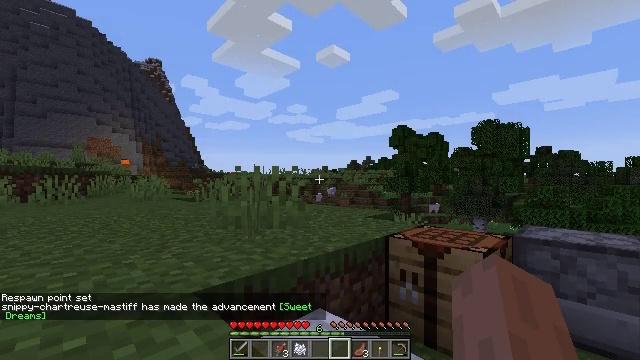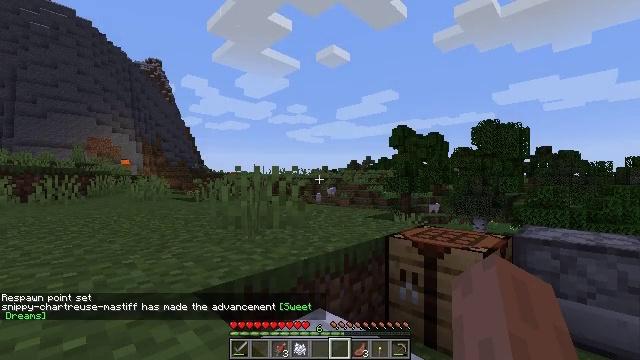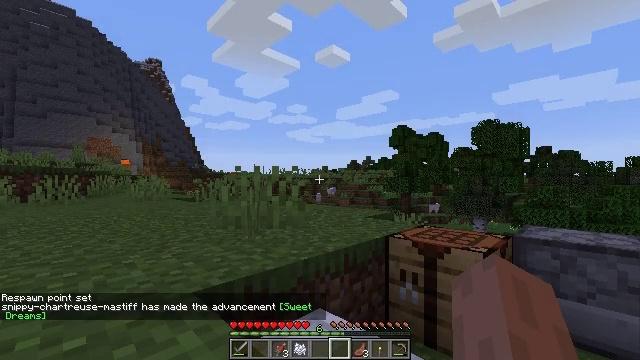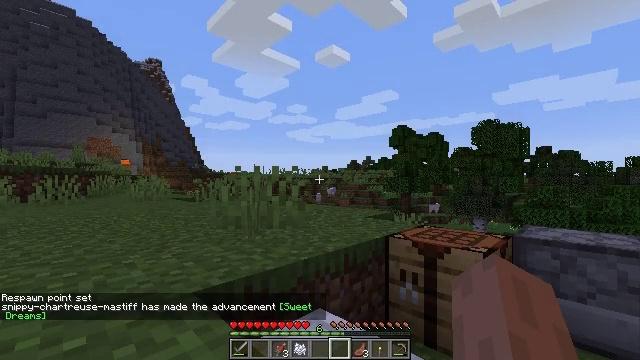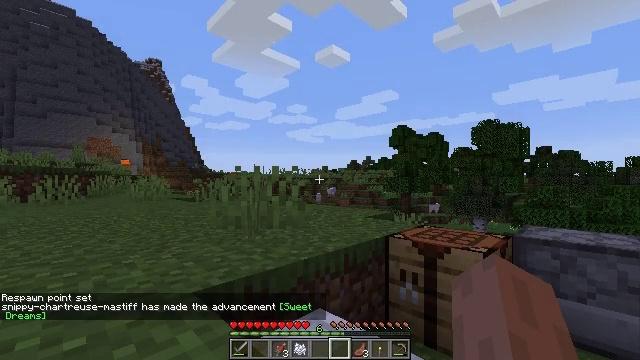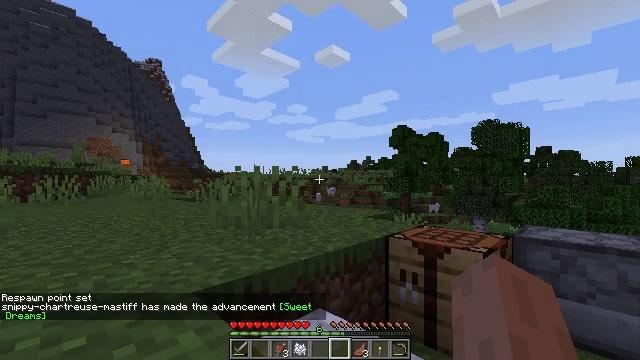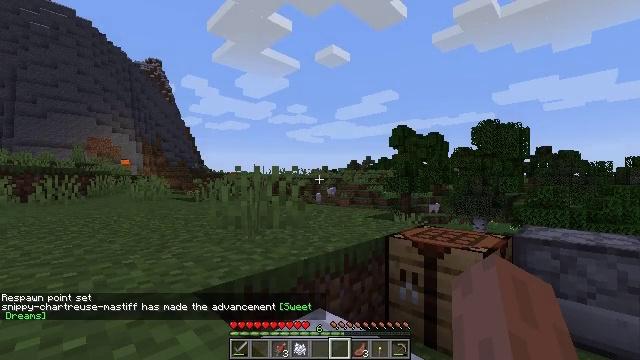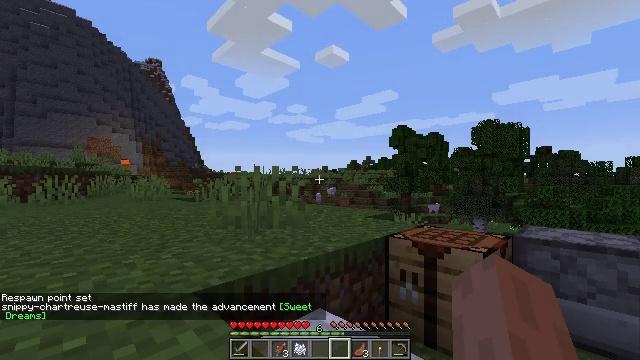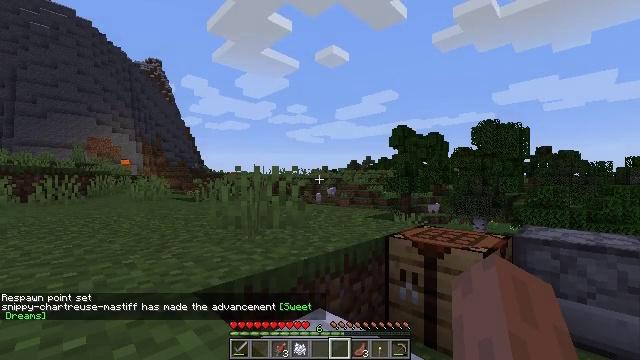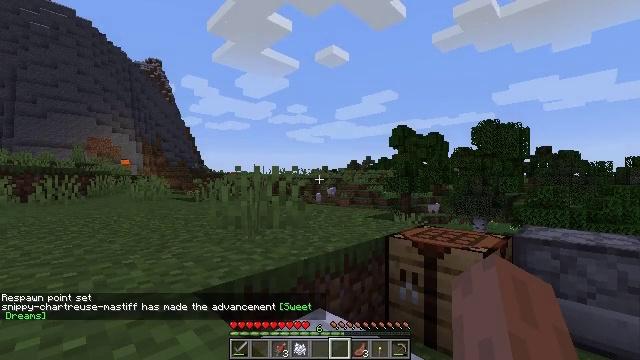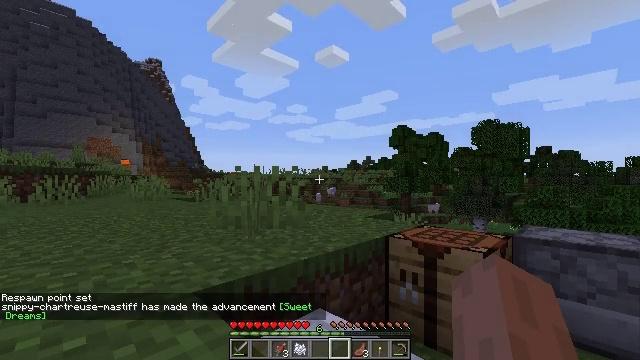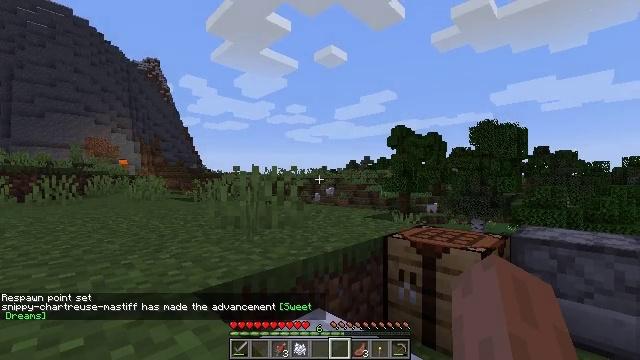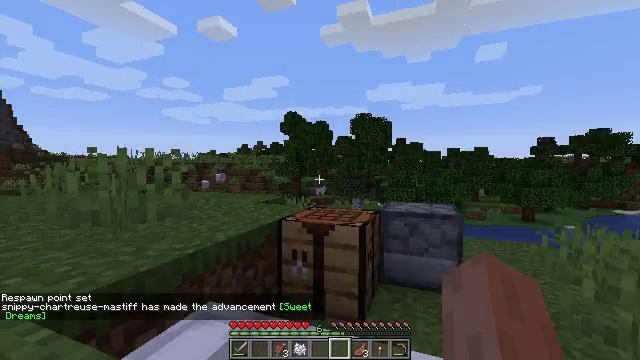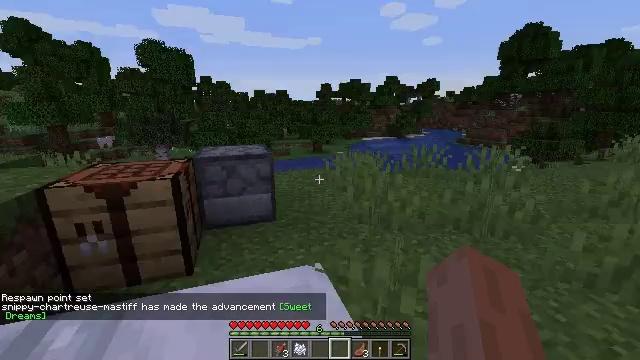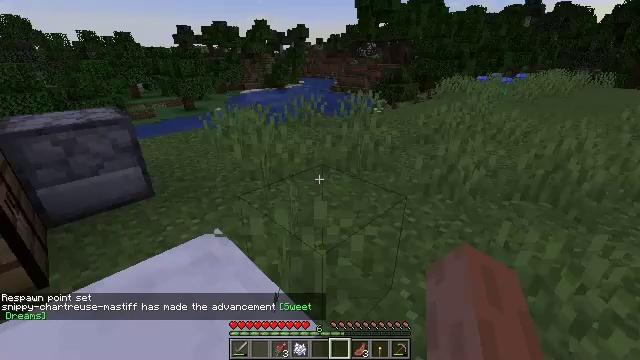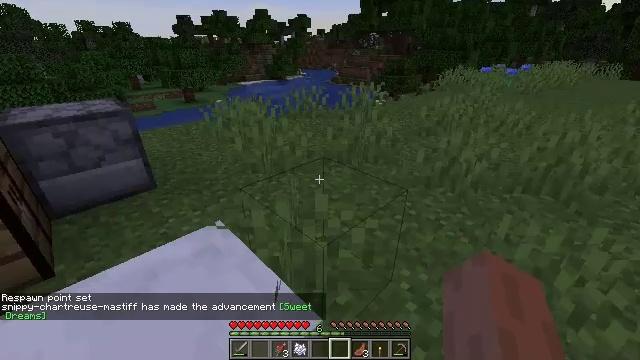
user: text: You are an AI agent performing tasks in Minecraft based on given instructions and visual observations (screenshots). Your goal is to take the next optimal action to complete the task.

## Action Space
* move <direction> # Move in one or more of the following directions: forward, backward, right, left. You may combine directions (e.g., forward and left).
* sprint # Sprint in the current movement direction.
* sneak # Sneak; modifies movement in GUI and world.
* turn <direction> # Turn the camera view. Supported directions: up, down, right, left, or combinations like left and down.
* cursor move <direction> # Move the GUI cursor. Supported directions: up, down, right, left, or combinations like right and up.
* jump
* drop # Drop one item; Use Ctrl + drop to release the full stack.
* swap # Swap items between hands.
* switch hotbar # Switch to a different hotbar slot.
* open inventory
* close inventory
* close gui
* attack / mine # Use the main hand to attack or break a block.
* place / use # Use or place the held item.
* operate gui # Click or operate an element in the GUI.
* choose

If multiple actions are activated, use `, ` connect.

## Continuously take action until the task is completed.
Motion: motion action
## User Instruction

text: Interact with the furnace to cook salmon.
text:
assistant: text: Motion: no_op
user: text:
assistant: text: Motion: no_op
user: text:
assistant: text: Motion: no_op
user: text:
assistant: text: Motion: no_op
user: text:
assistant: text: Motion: no_op
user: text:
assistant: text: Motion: no_op
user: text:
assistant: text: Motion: no_op
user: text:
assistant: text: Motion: no_op
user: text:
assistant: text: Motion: no_op
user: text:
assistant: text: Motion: no_op
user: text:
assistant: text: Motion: no_op
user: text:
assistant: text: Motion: turn right and down
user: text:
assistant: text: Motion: turn right and down
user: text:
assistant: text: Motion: turn right and down
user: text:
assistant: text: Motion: turn down
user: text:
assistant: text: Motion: no_op
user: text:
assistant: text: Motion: no_op
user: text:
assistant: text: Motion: move forward
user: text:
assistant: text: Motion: move forward and move right
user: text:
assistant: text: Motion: move forward and move right, turn left and up
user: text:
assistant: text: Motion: move forward and move right, turn left and up
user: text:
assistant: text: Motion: move forward and move right, turn left
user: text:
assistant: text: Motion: move forward and move right, turn left and up
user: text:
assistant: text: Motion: move forward and move right, turn left
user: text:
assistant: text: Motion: move forward and move right, turn left
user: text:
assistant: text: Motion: move forward and move right, turn left
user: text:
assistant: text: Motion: move forward and move right
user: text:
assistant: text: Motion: move forward and move right
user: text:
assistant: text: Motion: move forward and move right
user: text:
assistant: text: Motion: move forward and move right, turn right and down